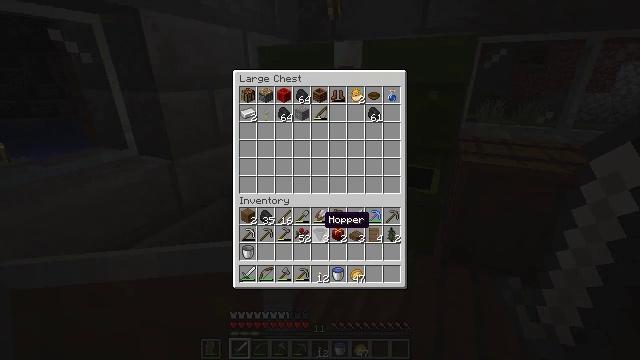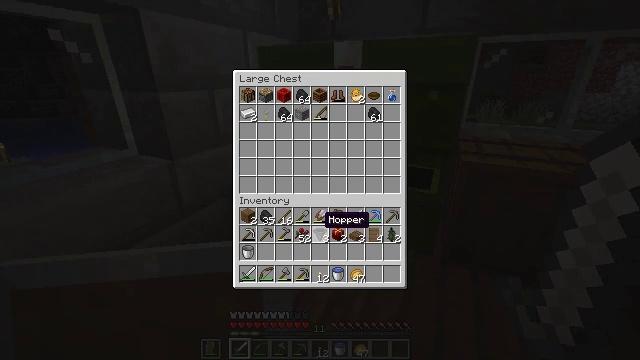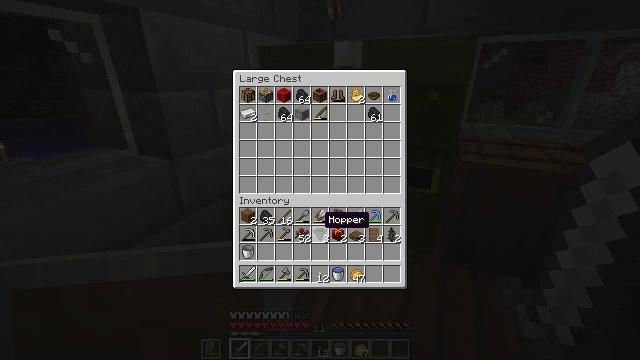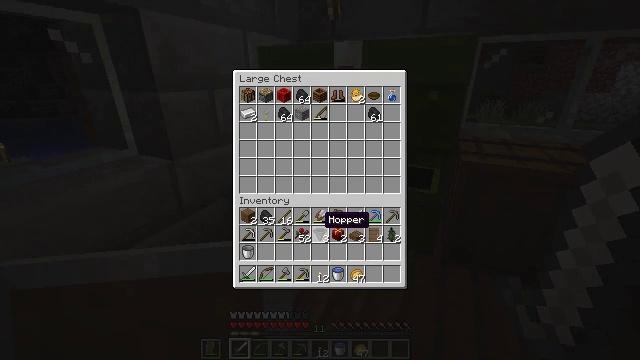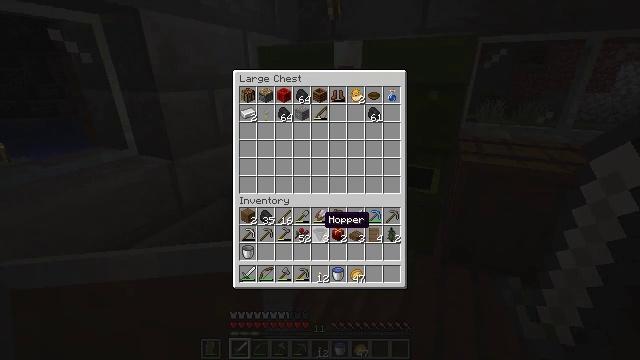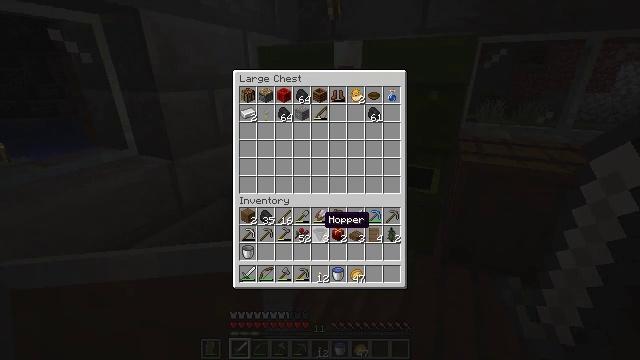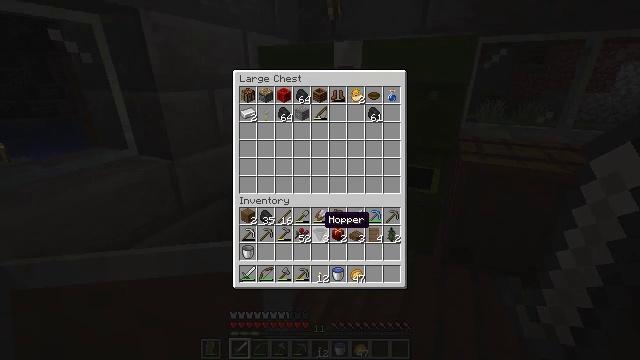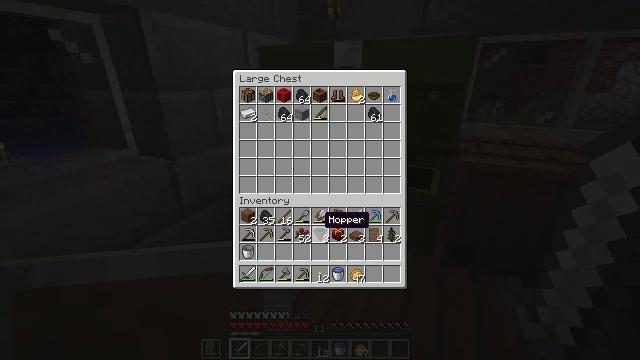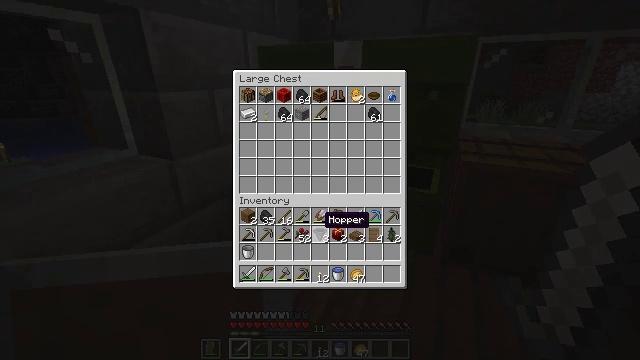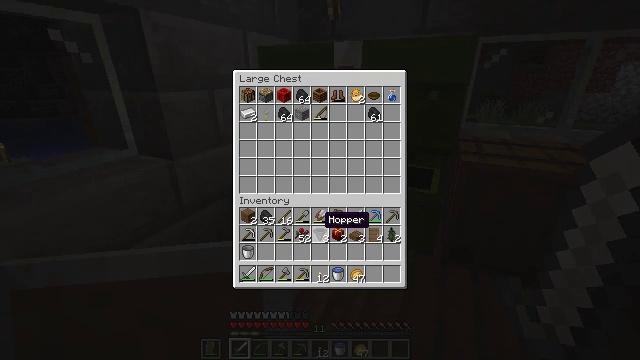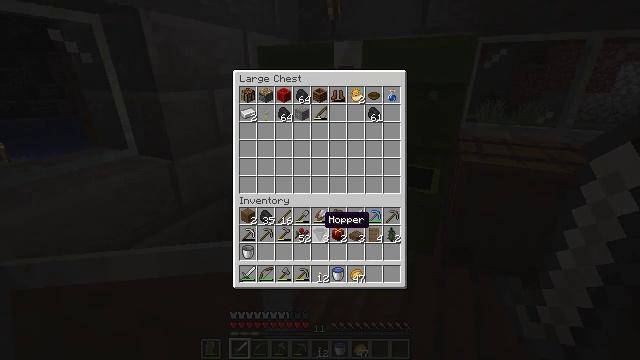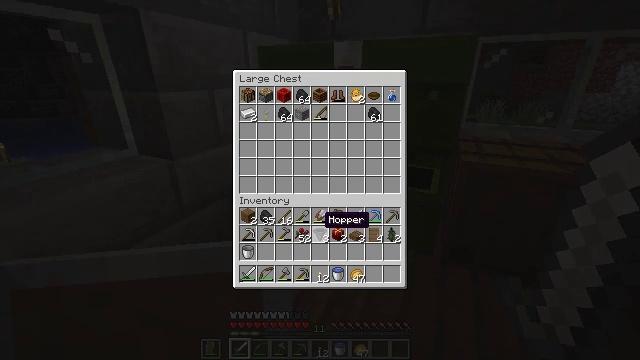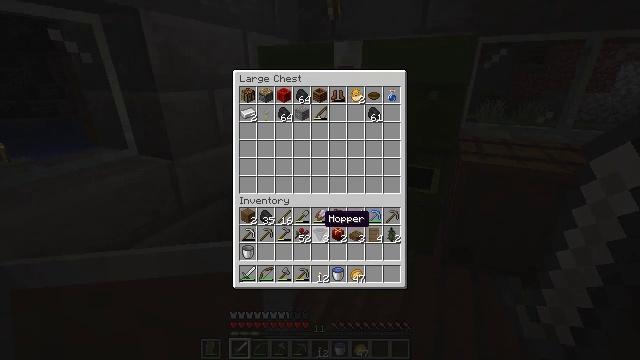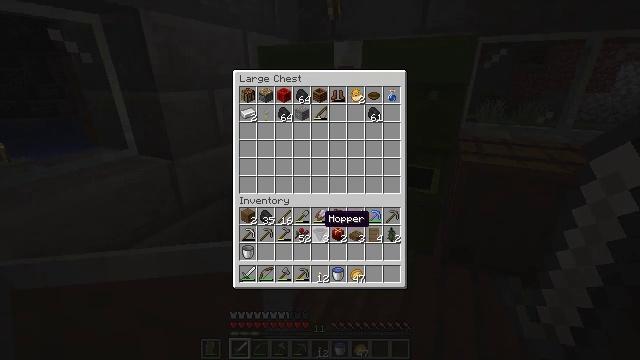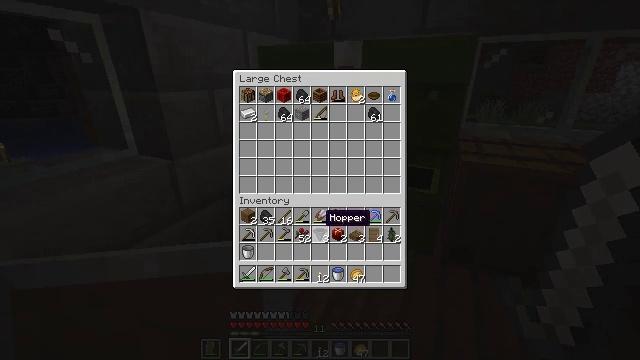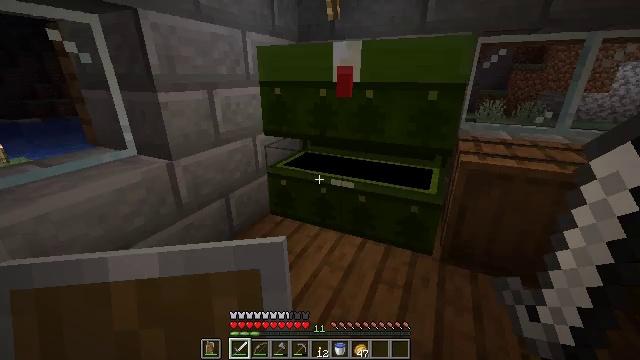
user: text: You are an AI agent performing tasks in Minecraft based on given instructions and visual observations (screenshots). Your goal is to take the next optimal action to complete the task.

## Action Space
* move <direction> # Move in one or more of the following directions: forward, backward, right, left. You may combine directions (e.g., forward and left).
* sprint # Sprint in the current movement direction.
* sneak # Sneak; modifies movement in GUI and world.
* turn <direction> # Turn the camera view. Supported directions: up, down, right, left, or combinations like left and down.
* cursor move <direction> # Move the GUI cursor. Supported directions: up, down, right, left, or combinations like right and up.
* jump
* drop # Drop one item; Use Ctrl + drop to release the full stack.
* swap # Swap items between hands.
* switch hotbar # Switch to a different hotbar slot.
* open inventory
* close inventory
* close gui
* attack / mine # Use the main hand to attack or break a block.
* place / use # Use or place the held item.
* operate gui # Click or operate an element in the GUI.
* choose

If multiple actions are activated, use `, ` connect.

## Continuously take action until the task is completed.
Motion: motion action
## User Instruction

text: Make an oak sign using planks.
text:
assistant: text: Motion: no_op
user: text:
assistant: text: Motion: no_op
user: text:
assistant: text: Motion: no_op
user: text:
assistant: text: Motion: no_op
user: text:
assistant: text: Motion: no_op
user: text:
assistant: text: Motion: no_op
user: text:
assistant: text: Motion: no_op
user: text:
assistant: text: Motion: no_op
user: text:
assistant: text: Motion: no_op
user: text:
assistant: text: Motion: no_op
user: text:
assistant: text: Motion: no_op
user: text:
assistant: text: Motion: no_op
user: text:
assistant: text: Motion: no_op
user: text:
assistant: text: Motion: no_op
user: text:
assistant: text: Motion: no_op
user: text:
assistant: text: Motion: turn right, close gui
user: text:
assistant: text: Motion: turn right
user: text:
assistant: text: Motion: turn right and down
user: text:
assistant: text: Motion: no_op
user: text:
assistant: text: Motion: no_op
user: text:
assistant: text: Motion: turn down
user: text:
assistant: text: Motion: turn right
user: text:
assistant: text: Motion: turn right and up
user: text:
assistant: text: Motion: turn right and down
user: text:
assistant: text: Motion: turn right and down
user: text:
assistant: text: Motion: no_op
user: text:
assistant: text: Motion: no_op
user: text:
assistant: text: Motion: no_op
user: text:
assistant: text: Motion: open inventory
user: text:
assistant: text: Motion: open inventory